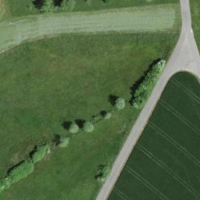
EUNIS habitat code: 25
Species observed at this site:
Holcus lanatus